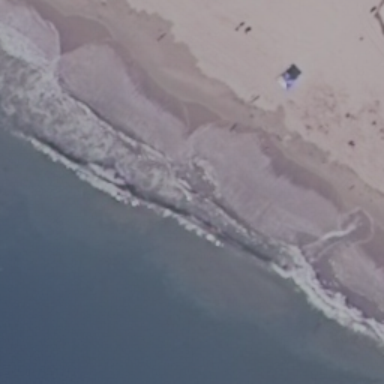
This is a beach with blue-green waters and sand .